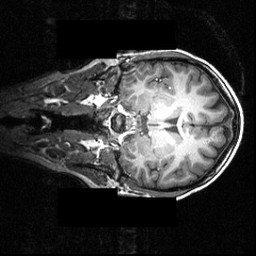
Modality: T1w
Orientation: coronal
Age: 20
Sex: female
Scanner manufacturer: siemens
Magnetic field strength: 3.951 T
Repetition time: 1.5 s
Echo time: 0.00335 s